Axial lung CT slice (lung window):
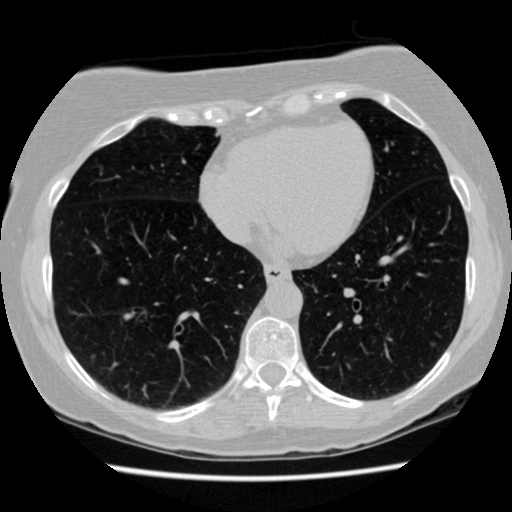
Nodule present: no